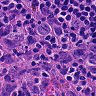
Metastatic tissue present: no